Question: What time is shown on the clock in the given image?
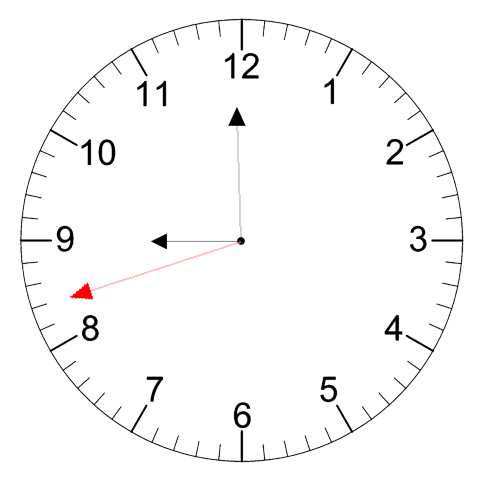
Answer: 08:59:42